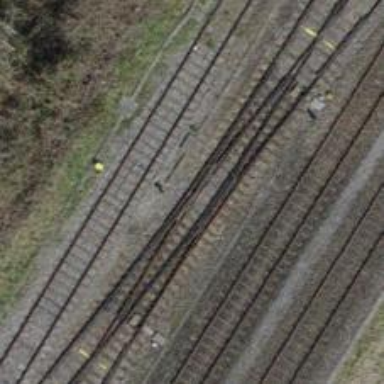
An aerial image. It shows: Railway switch.